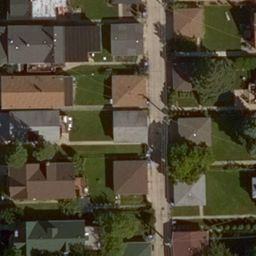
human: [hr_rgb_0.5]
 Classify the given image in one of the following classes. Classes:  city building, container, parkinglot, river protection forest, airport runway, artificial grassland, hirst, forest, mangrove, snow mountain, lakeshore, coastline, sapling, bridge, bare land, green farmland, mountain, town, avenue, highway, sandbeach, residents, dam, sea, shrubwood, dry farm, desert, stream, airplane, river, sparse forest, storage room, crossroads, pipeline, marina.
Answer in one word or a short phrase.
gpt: residents